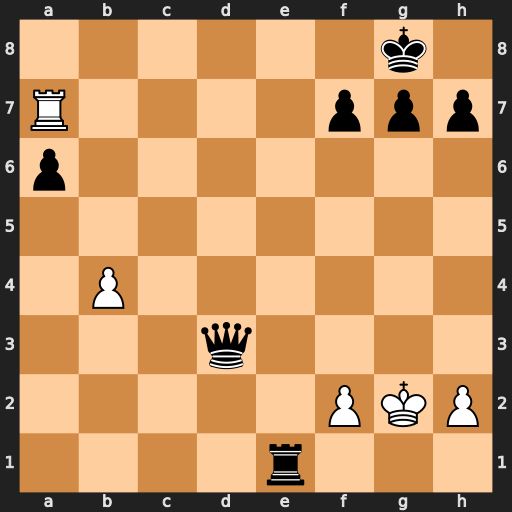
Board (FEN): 6k1/R4ppp/p7/8/1P6/3q4/5PKP/4r3
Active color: w
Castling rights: -
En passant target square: -
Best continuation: Ra8+ Qd8 Rxd8+ Re8 Rxe8#